Aerial crown-view tile of a tropical tree (Barro Colorado Island, Panama), acquired 20240611:
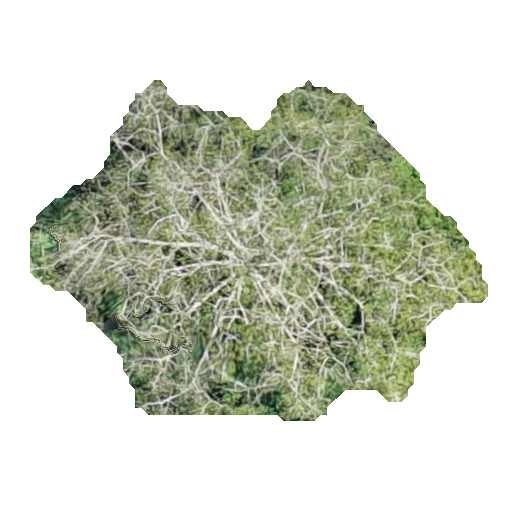
Species: Virola surinamensis
GBIF accepted scientific name: Virola surinamensis
Crown area: 162.966 m²